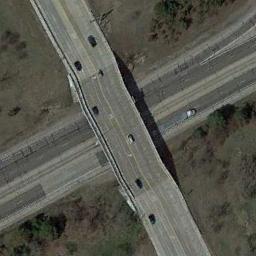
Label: overpass